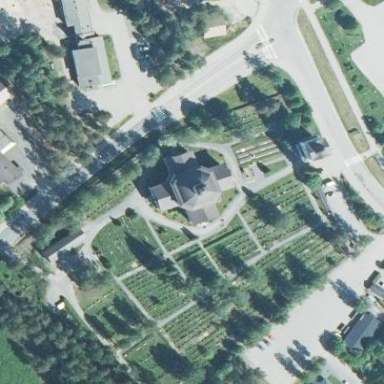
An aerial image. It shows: Cemetery.